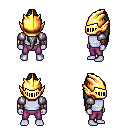
a pixel art fantasy rpg character, male body template, dark elf, purple skin, steel arm armor, magenta pants, gray extra-long topknot hairstyle, gold helm, cloth bracers, four views (front, back, left, right), 2x2 character sprite sheet, small pixel art, hard edges, no anti-aliasing